Aerial crown-view tile of a tropical tree (Barro Colorado Island, Panama), acquired 20241112:
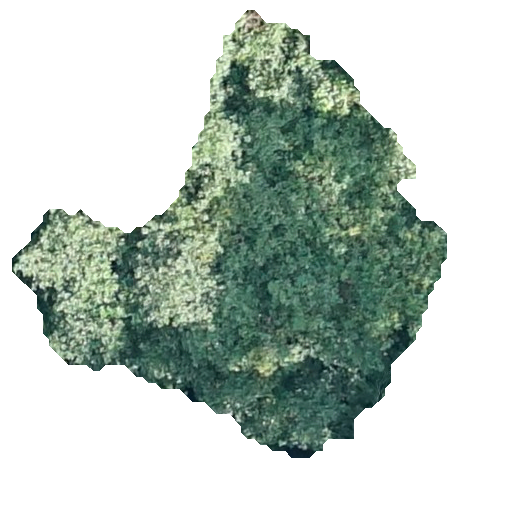
Species: Hieronyma alchorneoides
GBIF accepted scientific name: Hieronyma alchorneoides
Crown area: 160.576 m²